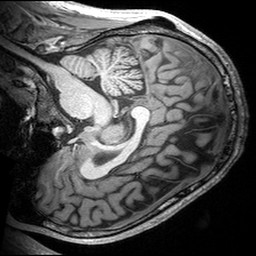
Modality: T1w
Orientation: sagittal
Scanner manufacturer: siemens
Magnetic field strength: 3 T
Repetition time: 2.53 s
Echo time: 0.00299 s